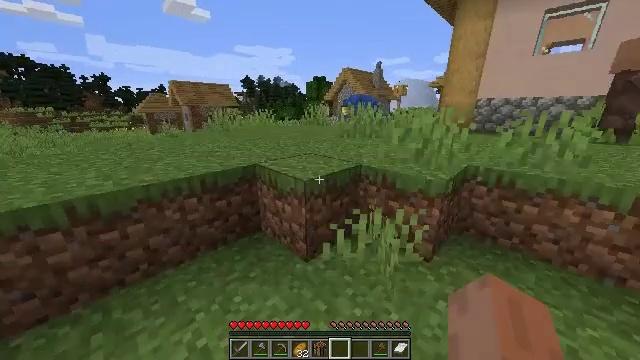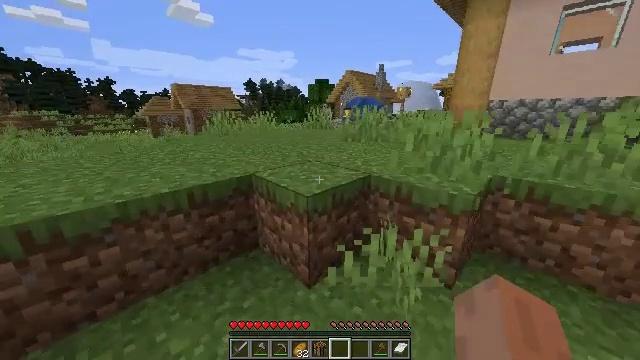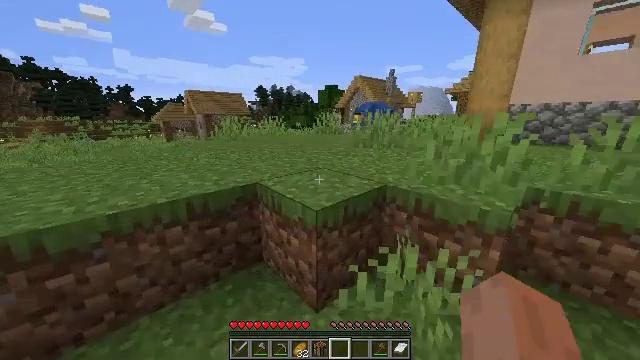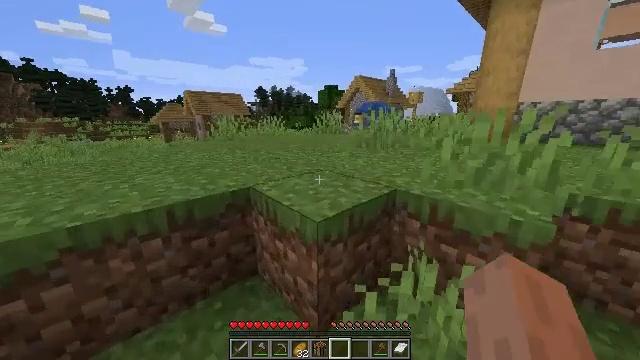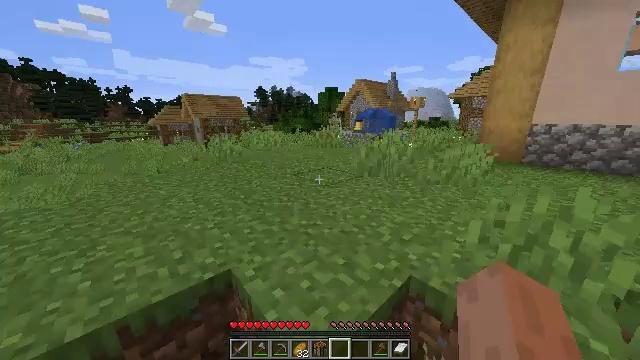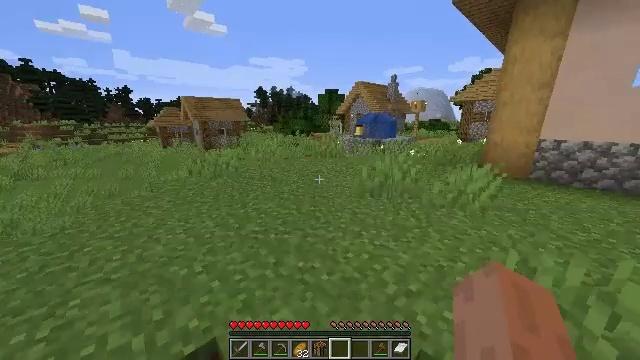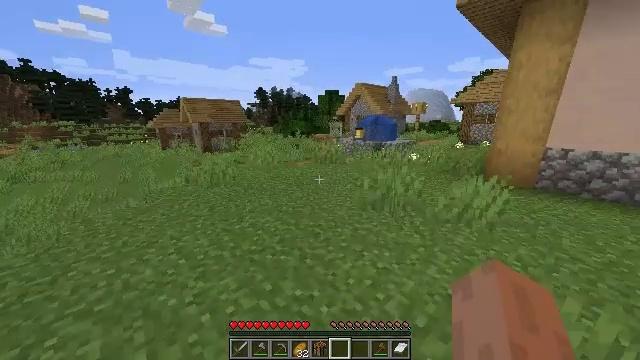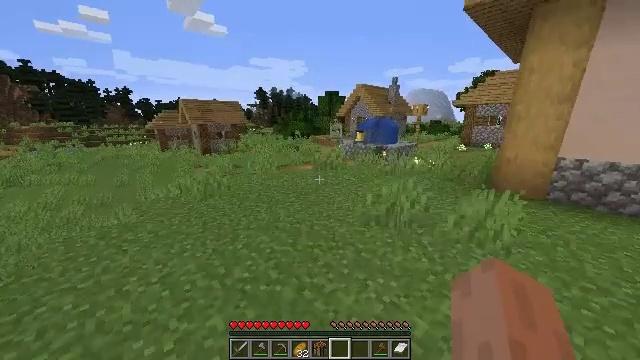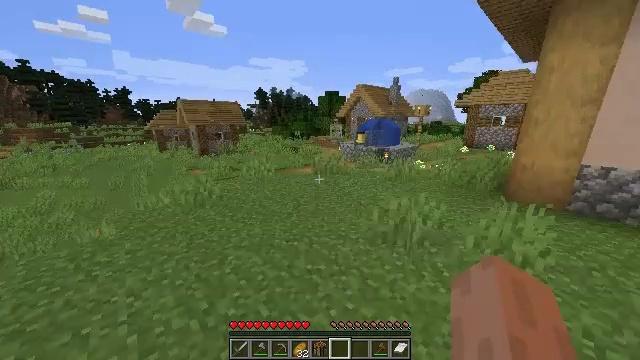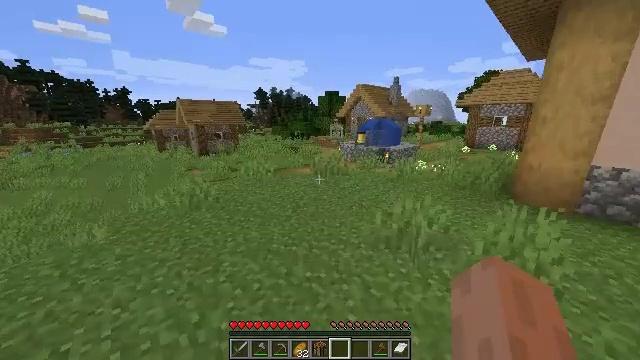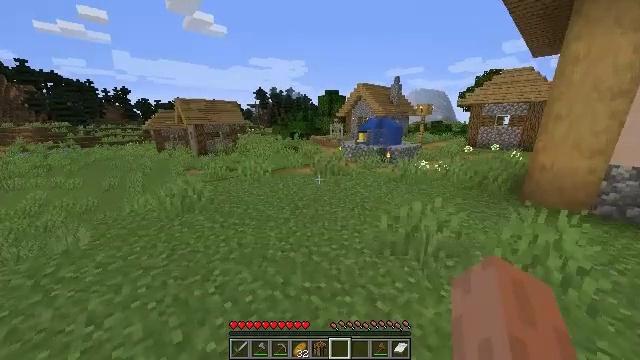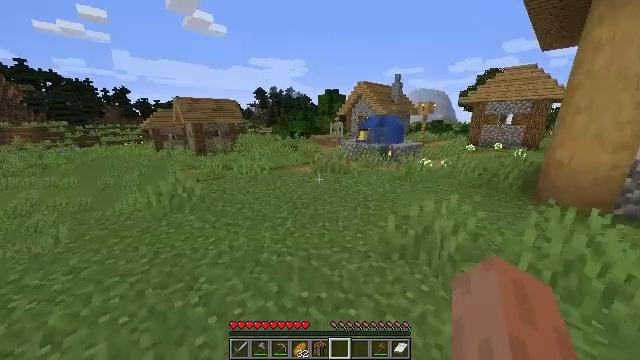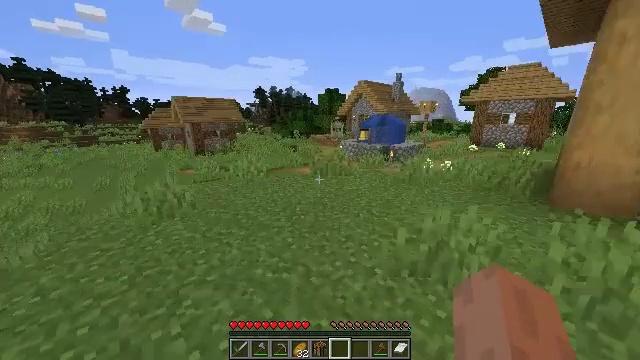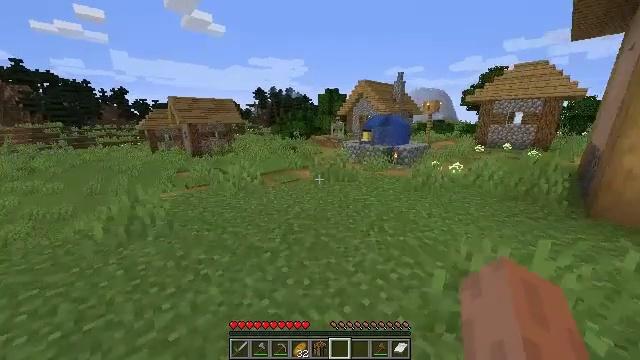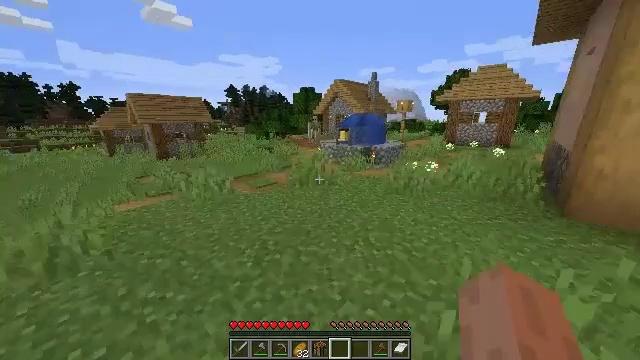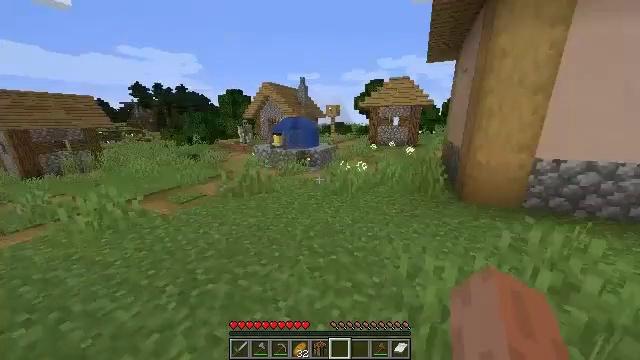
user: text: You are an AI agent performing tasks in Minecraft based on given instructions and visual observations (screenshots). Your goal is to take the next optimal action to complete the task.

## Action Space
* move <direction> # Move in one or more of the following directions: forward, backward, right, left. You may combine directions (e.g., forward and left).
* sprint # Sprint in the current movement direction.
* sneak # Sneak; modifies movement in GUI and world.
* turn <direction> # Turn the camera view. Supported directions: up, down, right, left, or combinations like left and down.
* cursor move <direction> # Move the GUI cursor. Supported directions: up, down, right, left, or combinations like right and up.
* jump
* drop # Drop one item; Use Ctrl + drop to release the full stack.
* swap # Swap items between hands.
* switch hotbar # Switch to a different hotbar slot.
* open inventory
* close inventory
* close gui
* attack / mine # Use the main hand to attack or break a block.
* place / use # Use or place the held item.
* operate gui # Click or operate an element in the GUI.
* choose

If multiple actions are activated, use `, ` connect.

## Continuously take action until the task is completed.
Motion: motion action
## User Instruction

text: Attack the grass path to restore it to dirt.
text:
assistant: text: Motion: move forward
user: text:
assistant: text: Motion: move forward, turn left and up
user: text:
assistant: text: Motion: move forward, jump
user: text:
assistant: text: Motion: move forward, jump
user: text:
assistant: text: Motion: move forward, jump
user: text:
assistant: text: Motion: move forward, jump
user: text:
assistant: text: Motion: move forward
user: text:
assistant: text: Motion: move forward
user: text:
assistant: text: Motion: move forward
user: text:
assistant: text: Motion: move forward
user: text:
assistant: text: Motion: move forward
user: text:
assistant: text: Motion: move forward
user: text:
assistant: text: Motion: move forward
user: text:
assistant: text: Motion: move forward, turn right
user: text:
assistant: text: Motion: move forward, turn right
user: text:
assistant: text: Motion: move forward, turn right, jump
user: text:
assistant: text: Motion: move forward, turn right, jump
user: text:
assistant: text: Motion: move forward, jump
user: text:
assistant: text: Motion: move forward and move left, jump
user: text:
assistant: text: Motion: move forward and move left, jump
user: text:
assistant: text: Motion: move forward and move left, turn right
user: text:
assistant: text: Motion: move forward and move left, turn right
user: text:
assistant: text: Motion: move forward and move left, turn right
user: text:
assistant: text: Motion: move left, turn right
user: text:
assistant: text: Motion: turn right
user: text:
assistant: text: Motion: turn right
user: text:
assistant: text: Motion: turn right
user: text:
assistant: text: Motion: turn right
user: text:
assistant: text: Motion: turn right and up
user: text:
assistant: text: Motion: turn right and up